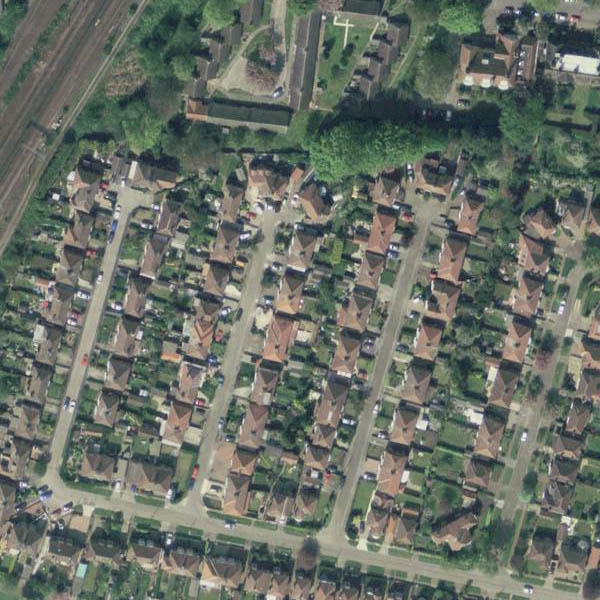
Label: DenseResidential